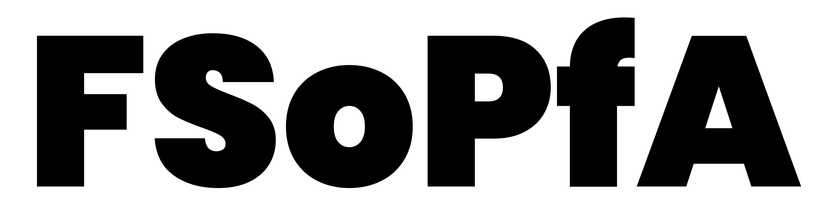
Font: Poppins-Black